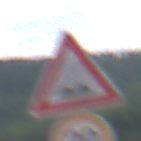
Verkehrszeichen: UnebeneFahrbahn
Zusatzzeichen unten: Geschwindigkeit20
Umgebung: Outdoor, RoadRail
Tageszeit: Midday
Wetter: PartlyCloudy
Licht: Natural
Jahreszeit: NotSpecified
Kontrast: LowContrast